Question: I try to run my iPhone app on the device, which has iOS 4.2.1 installed on it. I get the following error in xcode and the app crashes out after that.
Here is a screenshot of that.

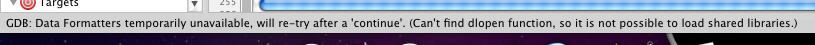
Answer: This basically occurs due to memory issues.Try running your app with instruments.